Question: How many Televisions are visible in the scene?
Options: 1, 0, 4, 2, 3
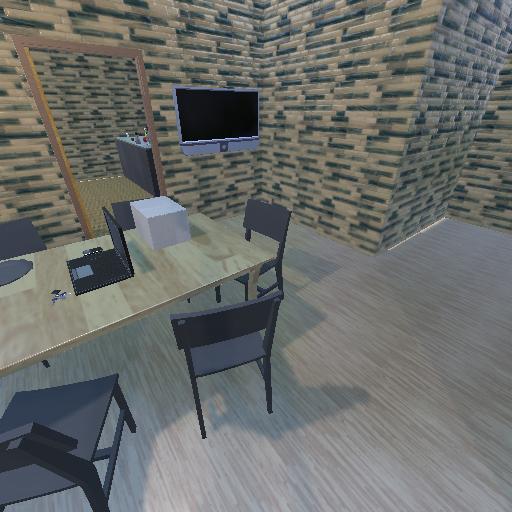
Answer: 1